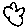
Label: cloud